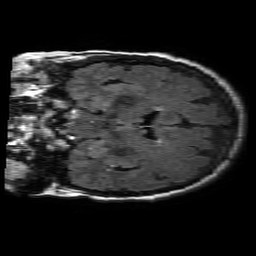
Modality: FLAIR
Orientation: coronal
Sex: female
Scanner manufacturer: philips
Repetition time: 11 s
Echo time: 0.125 s